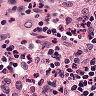
Metastatic tissue present: no